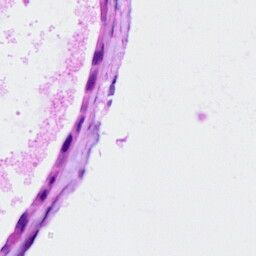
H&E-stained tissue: Ovarian